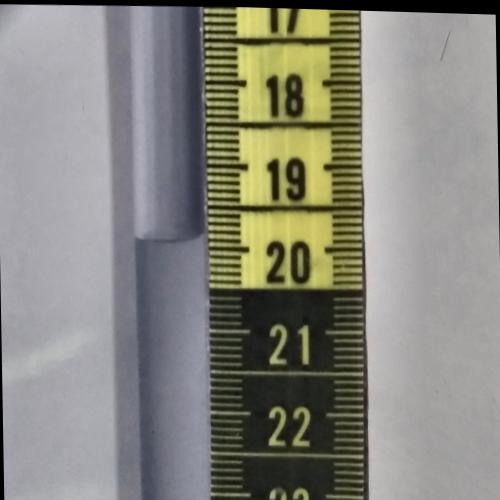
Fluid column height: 19.9 cm